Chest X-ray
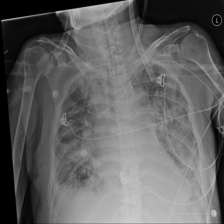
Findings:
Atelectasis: negative
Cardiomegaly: negative
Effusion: positive
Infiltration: positive
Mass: negative
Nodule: negative
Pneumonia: negative
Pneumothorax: negative
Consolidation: positive
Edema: negative
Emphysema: negative
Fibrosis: negative
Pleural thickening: negative
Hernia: negative